Question: I have the following markup:
'''
<form accept-charset="UTF-8" action="/task_categories/1" class="form-horizontal" id="edit_task_category_1" method="post">
<div class="row">
<div class="col-md-4">
<div class="well">
<div class="form-group"><label class="control-label col-sm-6" for="task_category_task_category_users_attributes_0_Enable">Enable?</label><div class="col-sm-6"><input name="task_category[task_category_users_attributes][0][enable]" type="hidden" value="0"><input class="form-control" id="task_category_task_category_users_attributes_0_enable" name="task_category[task_category_users_attributes][0][enable]" type="checkbox" value="true"></div></div>
<div class="form-group"><label class="control-label col-sm-6" for="task_category_task_category_users_attributes_0_Enable Comment">Enable comment?</label><div class="col-sm-6"><input name="task_category[task_category_users_attributes][0][comments_enabled]" type="hidden" value="0"><input class="form-control" id="task_category_task_category_users_attributes_0_comments_enabled" name="task_category[task_category_users_attributes][0][comments_enabled]" type="checkbox" value="true"></div></div>
<input id="task_category_task_category_users_attributes_0_user_id" name="task_category[task_category_users_attributes][0][user_id]" type="hidden" value="1">
</div>
</div>
<div class="col-md-4">
<div class="well">
<div class="form-group"><label class="control-label col-sm-6" for="task_category_task_category_users_attributes_1_Enable">Enable?</label><div class="col-sm-6"><input name="task_category[task_category_users_attributes][1][enable]" type="hidden" value="0"><input class="form-control" id="task_category_task_category_users_attributes_1_enable" name="task_category[task_category_users_attributes][1][enable]" type="checkbox" value="true"></div></div>
<div class="form-group"><label class="control-label col-sm-6" for="task_category_task_category_users_attributes_1_Enable Comment">Enable comment?</label><div class="col-sm-6"><input name="task_category[task_category_users_attributes][1][comments_enabled]" type="hidden" value="0"><input class="form-control" id="task_category_task_category_users_attributes_1_comments_enabled" name="task_category[task_category_users_attributes][1][comments_enabled]" type="checkbox" value="true"></div></div>
<input id="task_category_task_category_users_attributes_1_user_id" name="task_category[task_category_users_attributes][1][user_id]" type="hidden" value="2">
</div>
</div>
</div>
</form>
'''
The problem is the label text does not float left. Even when I add a text-align: left to the containing div, it still does not align left. What may I be doing wrong?

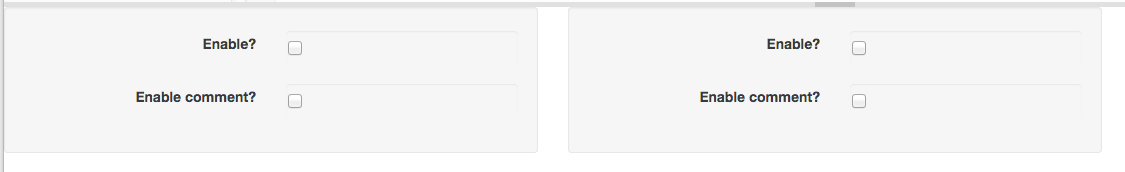
Answer: You need to add a 'text-align: left' style to '.control-label'.
Because bootstrap gives labels within horizontal forms the text align style using the selector '.form-horizontal .control-label', you need to use the same or a more specific selector:
'''
.form-horizontal .control-label{
text-align: left;
}
'''
<URL>